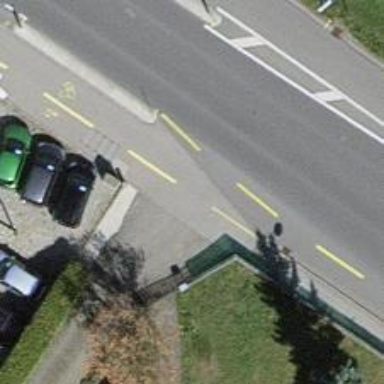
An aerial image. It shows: Asphalt cycleway.